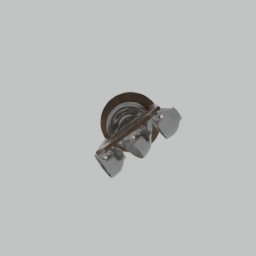
Label: tools